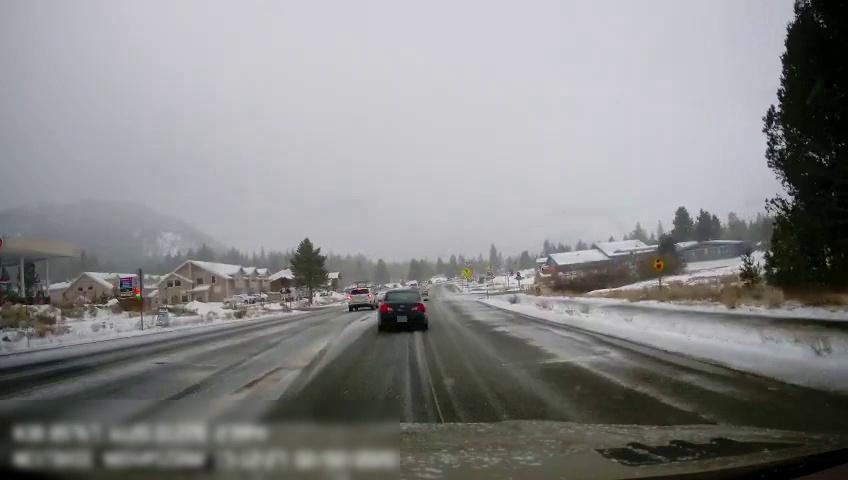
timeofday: Day
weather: Snowy
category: Drivable Space
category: Vehicles | Car
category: Vehicles | SUV
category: Vehicles | Car
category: Vehicles | Truck
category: Vehicles | Truck
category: Vehicles | Truck
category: Vehicles | Truck
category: Vehicles | Van
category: Lanes | Current Lane
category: Traffic | Signs